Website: home-depot
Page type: cross-sells
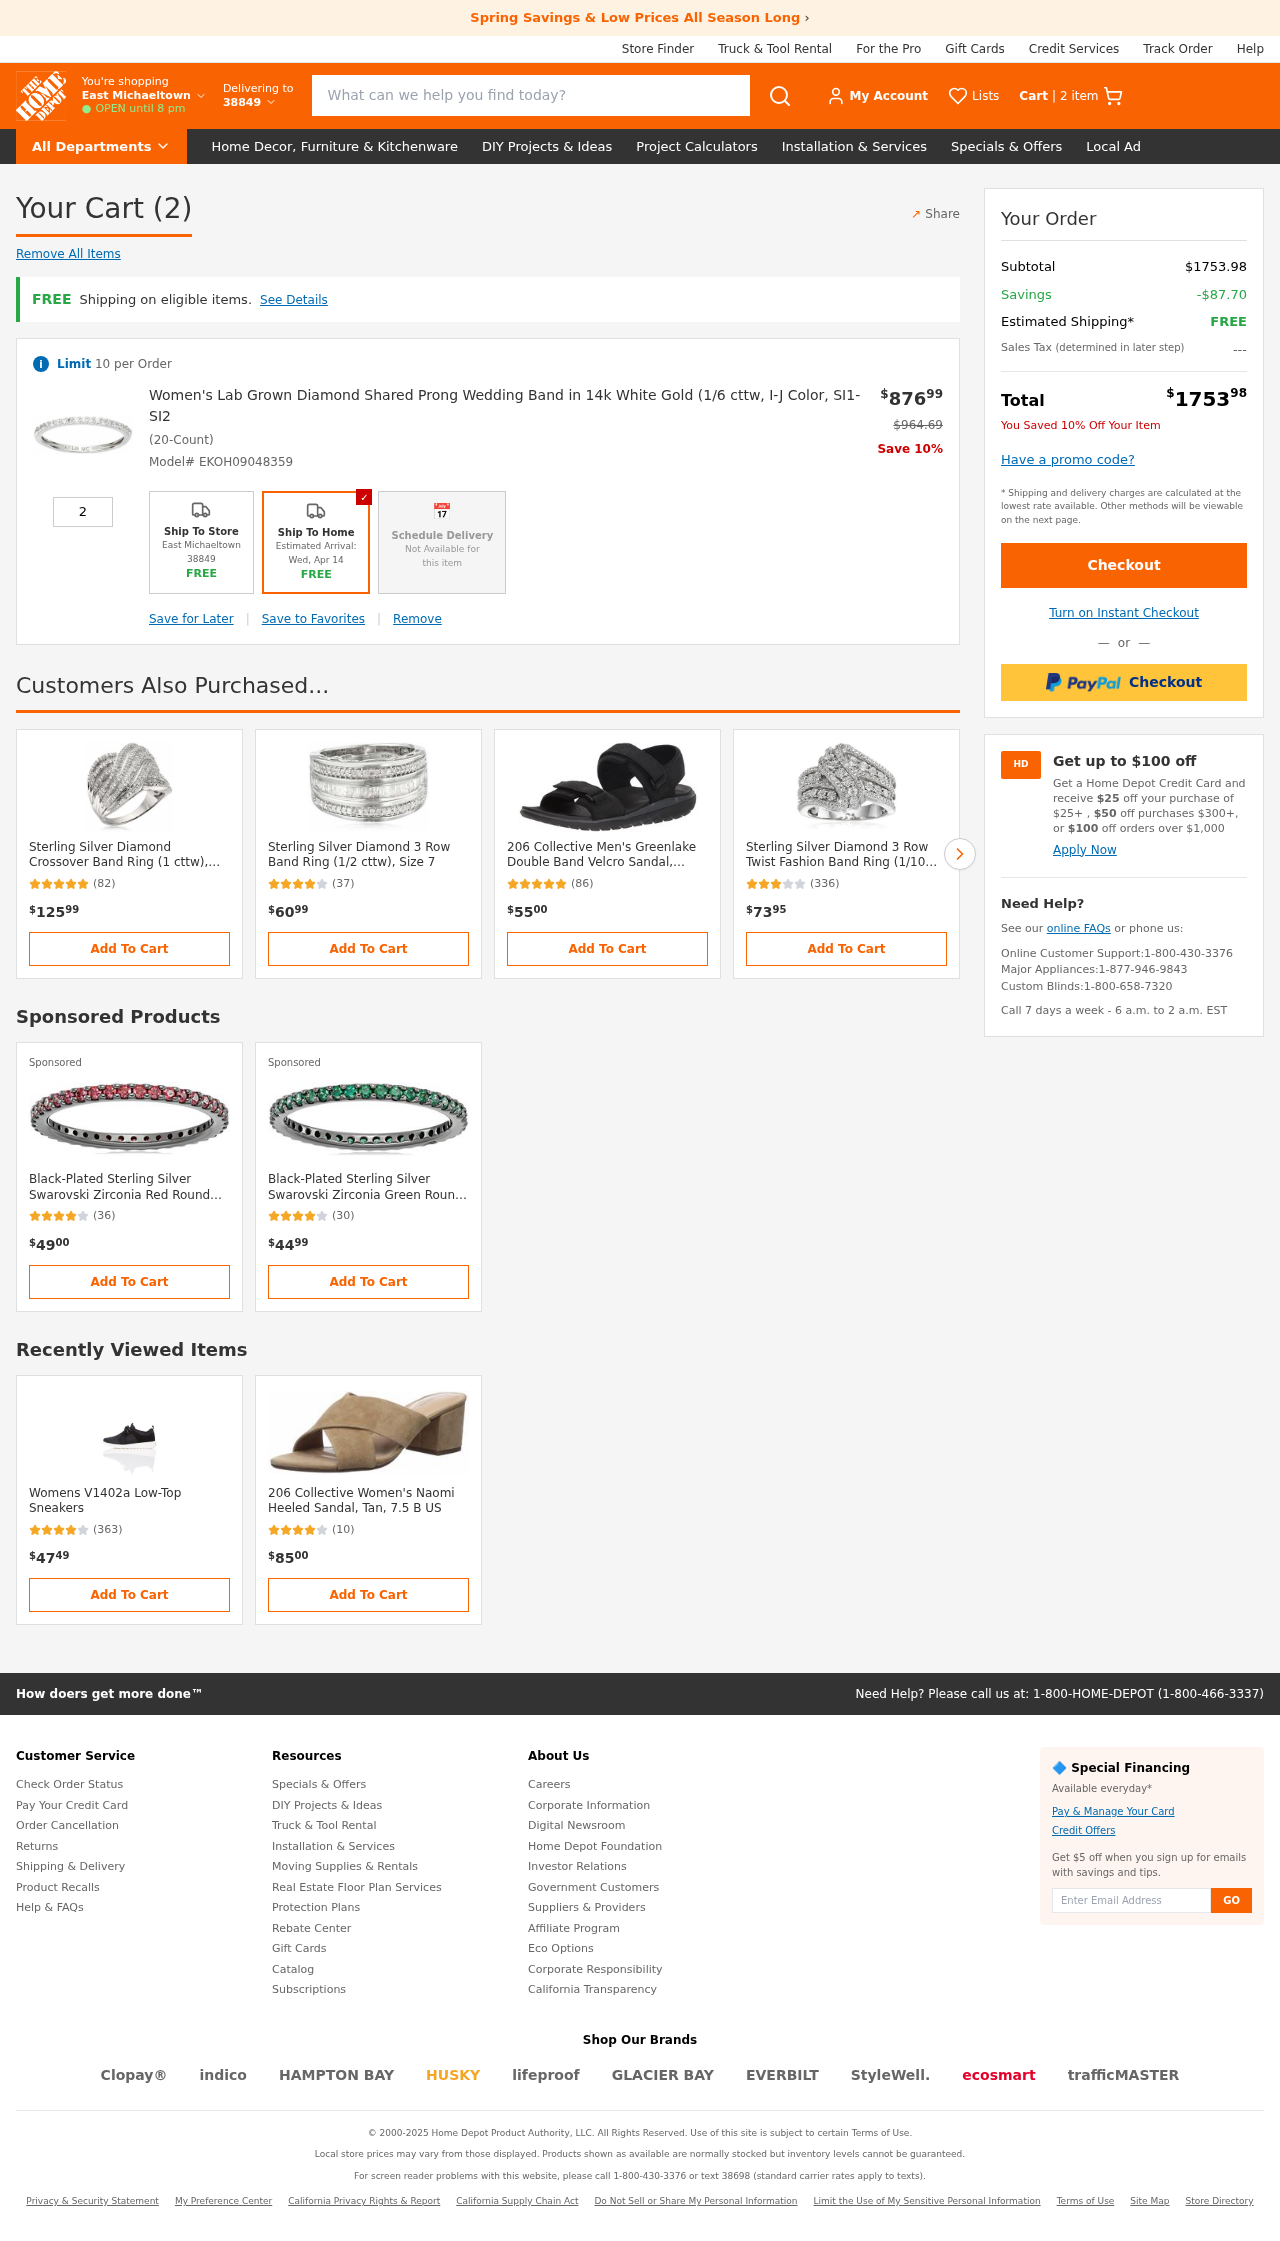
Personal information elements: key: PII_LOCATION1_CITY
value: East Michaeltown
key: PII_POSTCODE
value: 38849
Product elements: key: PRODUCT1_NAME
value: Women's Lab Grown Diamond Shared Prong Wedding Band in 14k White Gold (1/6 cttw, I-J Color, SI1-SI2
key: PRODUCT1_PRICE
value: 876.99
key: PRODUCT1_QUANTITY
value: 2
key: PRODUCT1_ORIGINAL_PRICE
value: $964.69
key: PRODUCT2_NAME
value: Sterling Silver Diamond Crossover Band Ring (1 cttw), Size 6
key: PRODUCT2_NUM_RATINGS
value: (82)
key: PRODUCT2_PRICE
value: $12599
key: PRODUCT3_NAME
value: Sterling Silver Diamond 3 Row Band Ring (1/2 cttw), Size 7
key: PRODUCT3_NUM_RATINGS
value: (37)
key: PRODUCT3_PRICE
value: $6099
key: PRODUCT4_NAME
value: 206 Collective Men's Greenlake Double Band Velcro Sandal, Black Canvas/Nubuck, 8.5 D US
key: PRODUCT4_NUM_RATINGS
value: (86)
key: PRODUCT4_PRICE
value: $5500
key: PRODUCT5_NAME
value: Sterling Silver Diamond 3 Row Twist Fashion Band Ring (1/10 cttw), Size 7
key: PRODUCT5_NUM_RATINGS
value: (336)
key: PRODUCT5_PRICE
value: $7395
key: PRODUCT6_NAME
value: Black-Plated Sterling Silver Swarovski Zirconia Red Round Cut Eternity Band Ring, Size 6
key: PRODUCT6_NUM_RATINGS
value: (36)
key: PRODUCT6_PRICE
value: $4900
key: PRODUCT7_NAME
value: Black-Plated Sterling Silver Swarovski Zirconia Green Round Cut Eternity Band Ring, Size 6
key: PRODUCT7_NUM_RATINGS
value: (30)
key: PRODUCT7_PRICE
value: $4499
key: PRODUCT8_NAME
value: Womens V1402a Low-Top Sneakers
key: PRODUCT8_NUM_RATINGS
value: (363)
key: PRODUCT8_PRICE
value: $4749
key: PRODUCT9_NAME
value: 206 Collective Women's Naomi Heeled Sandal, Tan, 7.5 B US
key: PRODUCT9_NUM_RATINGS
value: (10)
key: PRODUCT9_PRICE
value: $8500
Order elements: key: ORDER_NUM_ITEMS
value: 2 item
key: ORDER_NUM_ITEMS
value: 2
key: ORDER_SKU
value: Model# EKOH09048359
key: ORDER_SUBTOTAL
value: $1753.98
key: ORDER_SAVINGS
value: -$87.70
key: ORDER_TOTAL
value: $175398
Search elements: key: HEADER_SEARCH
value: What can we help you find today?